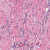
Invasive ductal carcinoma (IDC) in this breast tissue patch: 1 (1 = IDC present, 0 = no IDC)